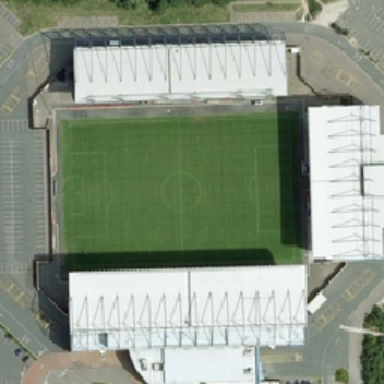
It is surrounded by a ring road and several football fields with empty parking lots with three stalls on both sides .